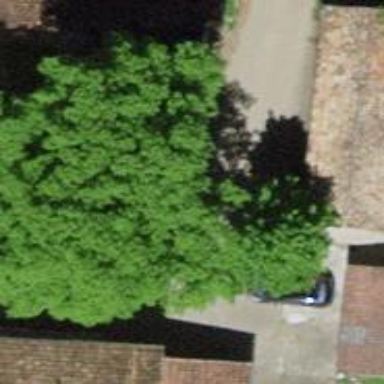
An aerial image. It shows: Broadleaved tree with lush leaves.